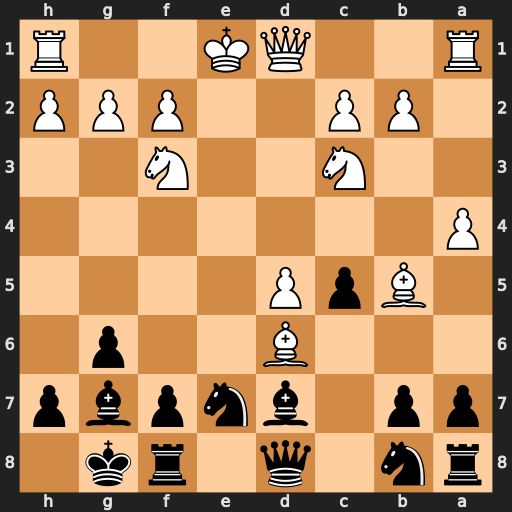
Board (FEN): rn1q1rk1/pp1bnpbp/3B2p1/1BpP4/P7/2N2N2/1PP2PPP/R2QK2R
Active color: b
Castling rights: KQ
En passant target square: -
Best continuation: Bxc3+ bxc3 Bxb5